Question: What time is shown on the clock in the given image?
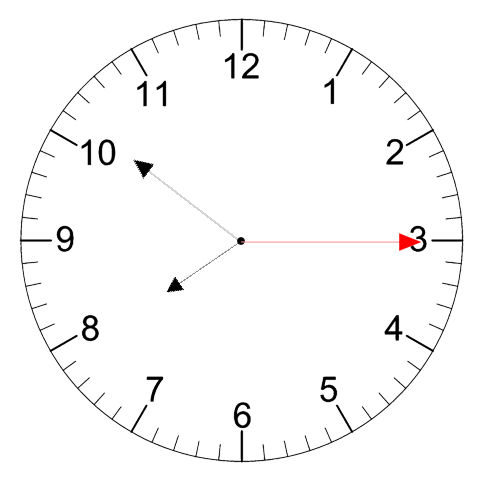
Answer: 07:51:15